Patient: sex F, age 68
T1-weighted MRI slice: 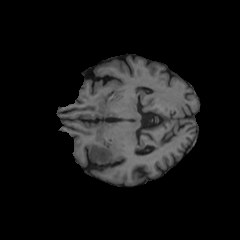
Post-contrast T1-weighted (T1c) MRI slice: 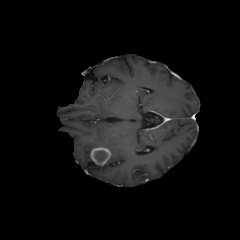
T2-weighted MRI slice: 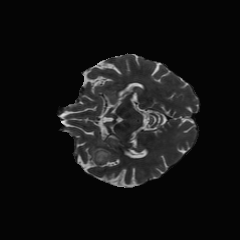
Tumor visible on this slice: yes
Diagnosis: Glioblastoma, IDH-wildtype
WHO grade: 4